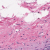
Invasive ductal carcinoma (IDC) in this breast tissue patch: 0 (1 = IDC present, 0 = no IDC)